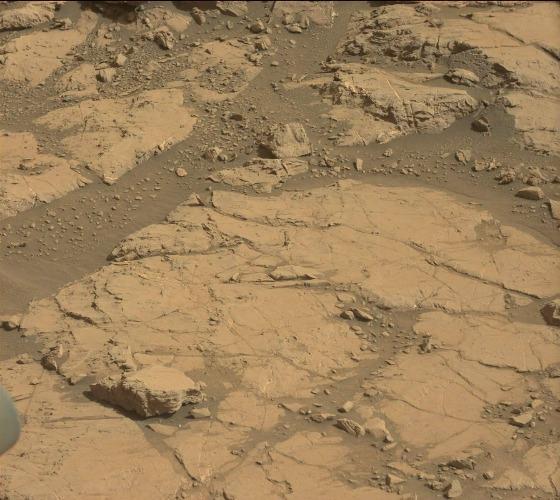
Terrain classes present: Background, Bedrock, Gravel / Sand / Soil, Rock, Shadow